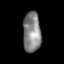
Tissue: skin
Cell type: Epithelial cells
Senescence score: 0.8424
Nuclear area (px): 713
Mean DAPI intensity: 131.184